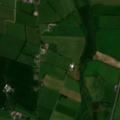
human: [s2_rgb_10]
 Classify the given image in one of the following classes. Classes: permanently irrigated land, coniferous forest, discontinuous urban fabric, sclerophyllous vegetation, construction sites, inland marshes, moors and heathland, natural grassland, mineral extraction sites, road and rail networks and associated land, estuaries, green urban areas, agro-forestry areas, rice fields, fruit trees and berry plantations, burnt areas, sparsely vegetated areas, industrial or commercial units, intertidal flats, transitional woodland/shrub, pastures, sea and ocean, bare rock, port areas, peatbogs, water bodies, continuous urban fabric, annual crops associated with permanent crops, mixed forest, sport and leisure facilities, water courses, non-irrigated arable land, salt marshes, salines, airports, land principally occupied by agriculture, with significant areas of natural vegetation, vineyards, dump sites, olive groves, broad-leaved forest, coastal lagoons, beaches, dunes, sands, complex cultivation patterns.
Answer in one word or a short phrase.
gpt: non-irrigated arable land, pastures